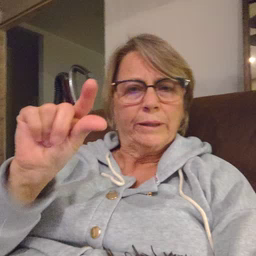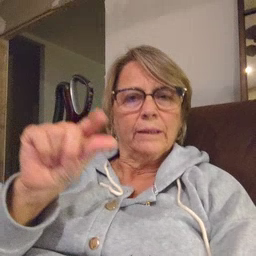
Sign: green